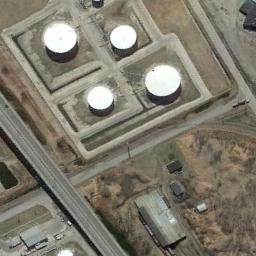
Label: storage_tank